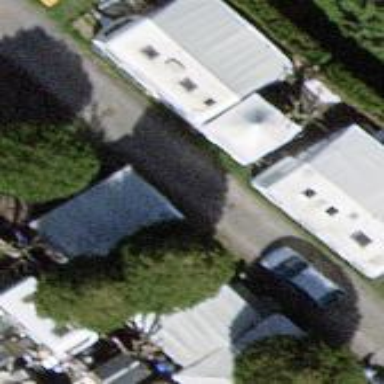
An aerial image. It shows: Camping pitch for tourists.